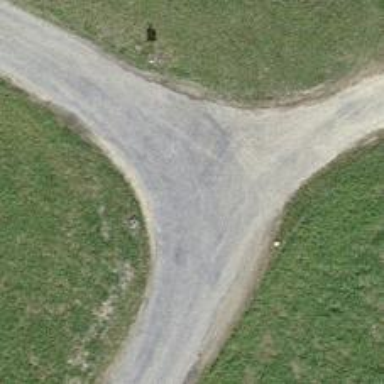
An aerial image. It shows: Unclassified road.